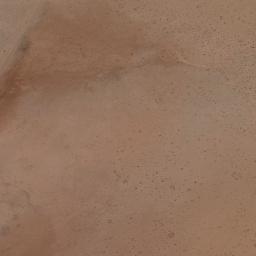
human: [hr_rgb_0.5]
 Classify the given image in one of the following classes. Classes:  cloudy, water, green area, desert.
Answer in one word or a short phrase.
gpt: desert